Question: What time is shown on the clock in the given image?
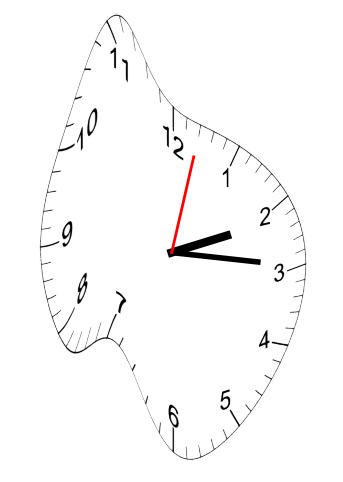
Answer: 02:15:02